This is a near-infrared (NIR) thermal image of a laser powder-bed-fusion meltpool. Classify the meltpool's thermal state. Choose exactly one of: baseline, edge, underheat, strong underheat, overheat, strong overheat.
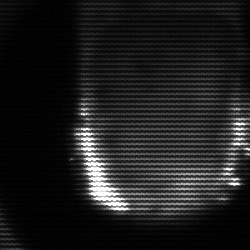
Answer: baseline